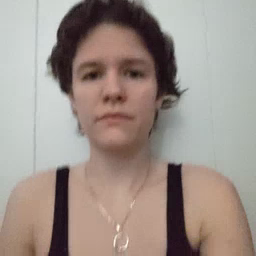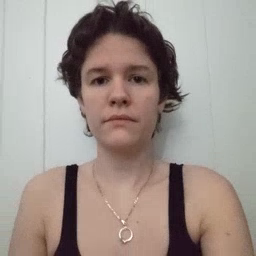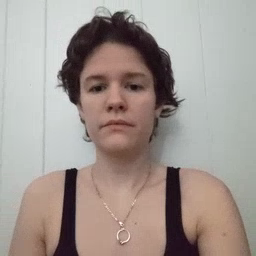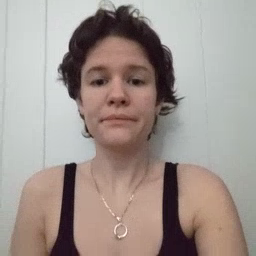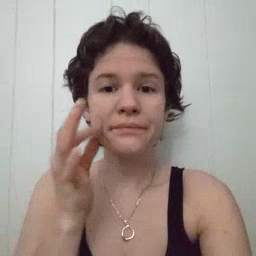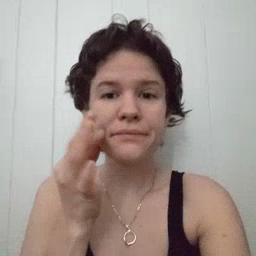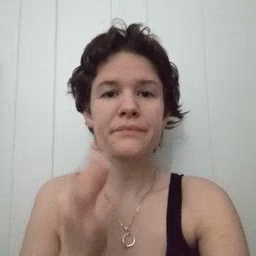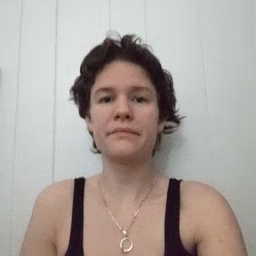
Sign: kitty